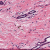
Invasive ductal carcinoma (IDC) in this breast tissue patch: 0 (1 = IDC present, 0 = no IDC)